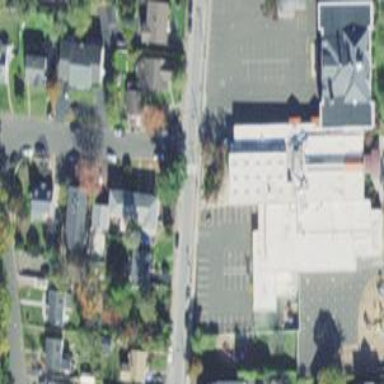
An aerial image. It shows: School.